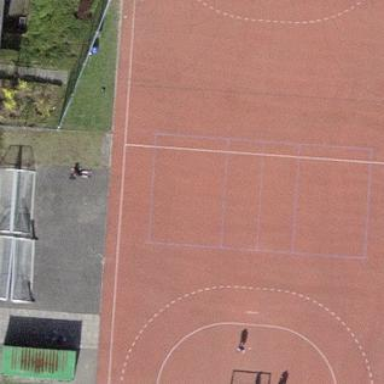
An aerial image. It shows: Handball pitch with tartan surface for leisure land activities.